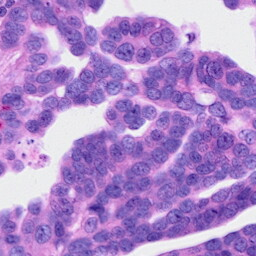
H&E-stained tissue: Ovarian